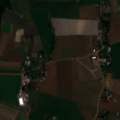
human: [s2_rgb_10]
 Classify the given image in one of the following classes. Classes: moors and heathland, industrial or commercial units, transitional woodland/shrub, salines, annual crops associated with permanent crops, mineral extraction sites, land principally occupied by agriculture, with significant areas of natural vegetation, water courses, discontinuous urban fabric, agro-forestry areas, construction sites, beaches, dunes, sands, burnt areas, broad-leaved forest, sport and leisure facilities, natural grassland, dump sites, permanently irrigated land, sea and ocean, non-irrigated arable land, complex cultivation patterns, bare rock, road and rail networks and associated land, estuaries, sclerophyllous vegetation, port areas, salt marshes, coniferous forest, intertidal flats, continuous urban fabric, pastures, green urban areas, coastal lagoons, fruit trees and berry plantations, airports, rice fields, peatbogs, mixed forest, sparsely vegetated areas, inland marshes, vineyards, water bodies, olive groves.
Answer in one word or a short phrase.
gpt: non-irrigated arable land, land principally occupied by agriculture, with significant areas of natural vegetation, coniferous forest, mixed forest